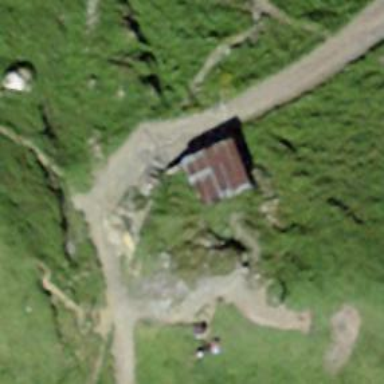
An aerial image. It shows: Basic hut shelter for visitors.